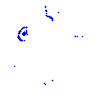
Particle: proton